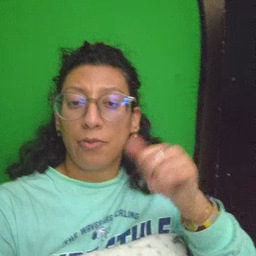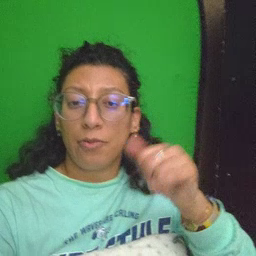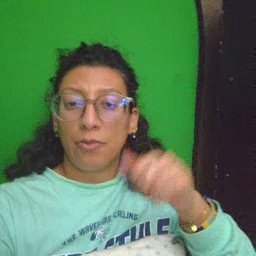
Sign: yellow